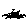
Label: fish